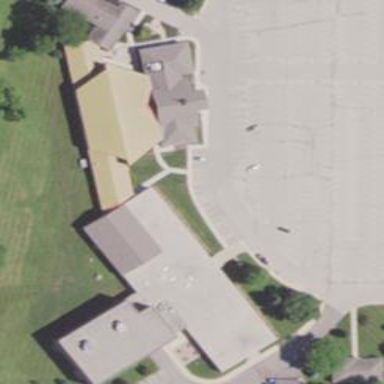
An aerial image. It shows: School.